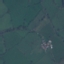
Land use / land cover class: Pasture